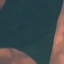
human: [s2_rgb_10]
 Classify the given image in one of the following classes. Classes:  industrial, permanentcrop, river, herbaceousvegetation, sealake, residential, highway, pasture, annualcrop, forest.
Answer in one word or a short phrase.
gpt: AnnualCrop